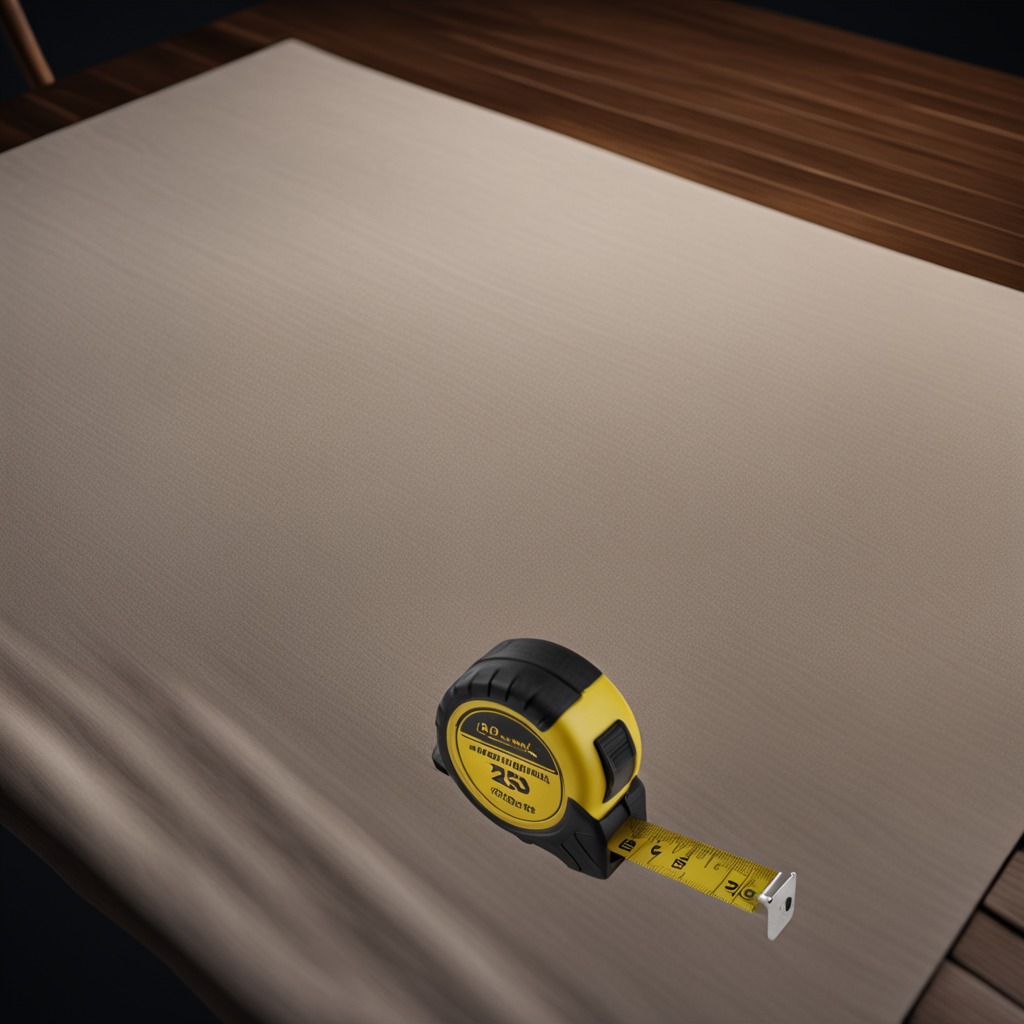
A measuring tape lies on a wooden table inside a workshop at night.